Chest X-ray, PA view. Patient: 48 years old, sex M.
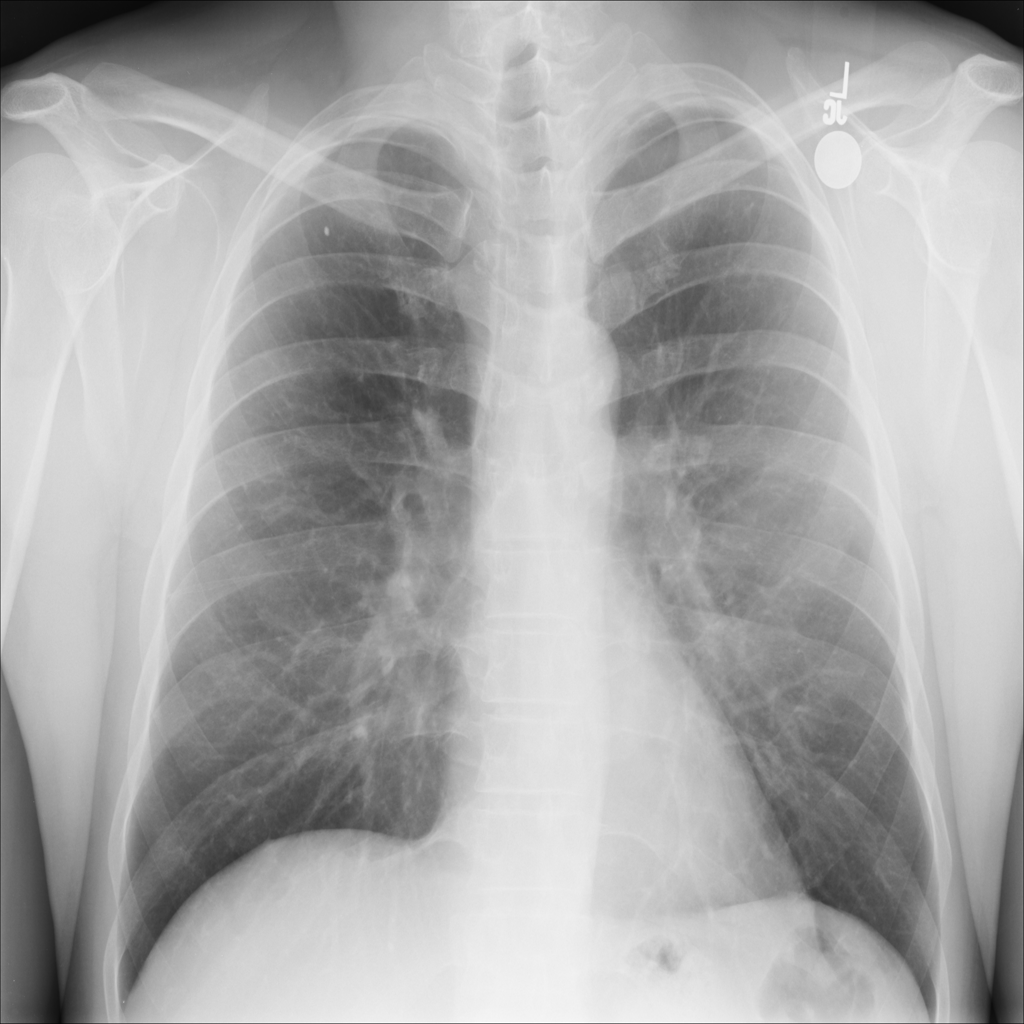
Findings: No Finding